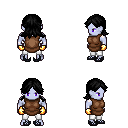
a pixel art fantasy rpg character, male body template, dark elf, purple skin, brown tunic, white pants, black loose hair, gold gloves, ghillies, four views (front, back, left, right), 2x2 character sprite sheet, small pixel art, hard edges, no anti-aliasing